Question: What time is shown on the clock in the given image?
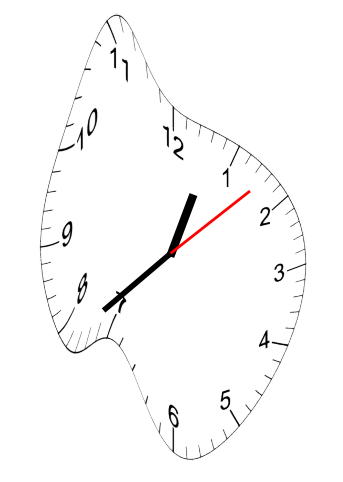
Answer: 12:38:08